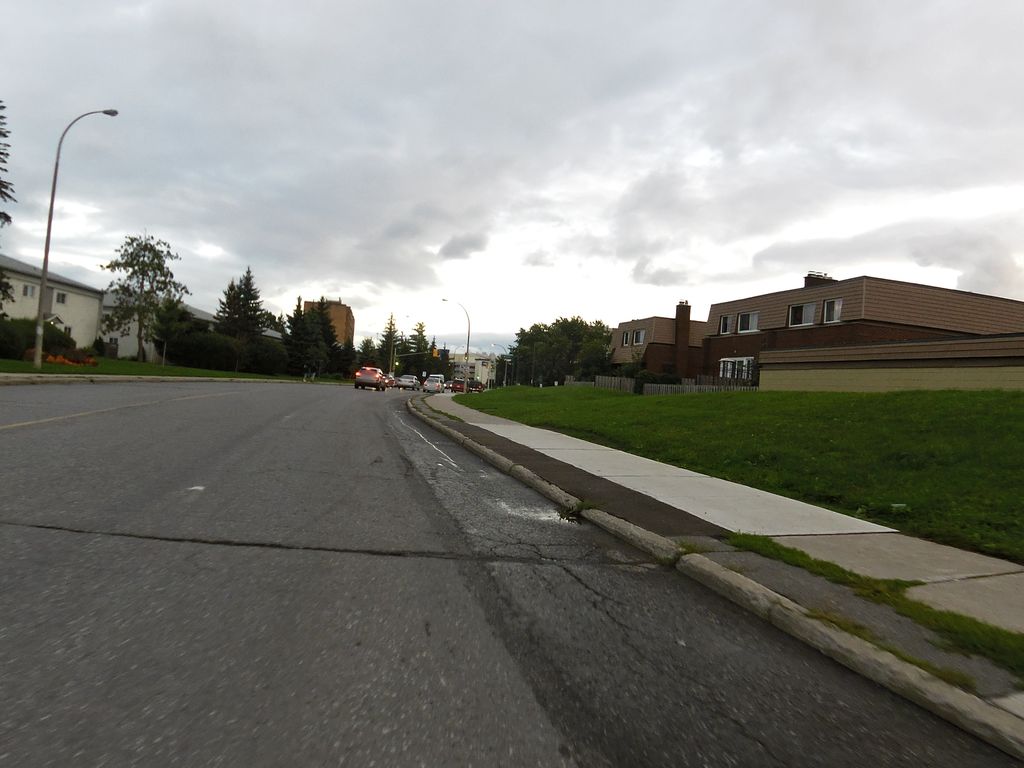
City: ottawa-gatineau